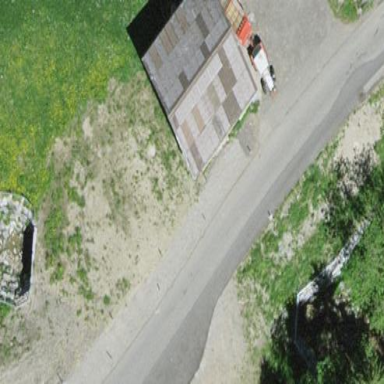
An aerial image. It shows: Garage building.